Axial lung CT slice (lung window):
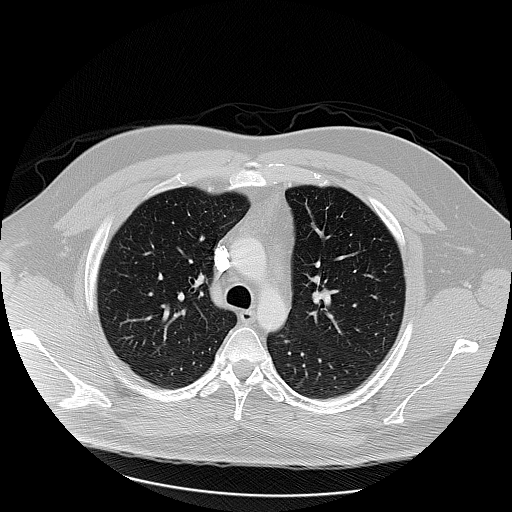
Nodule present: no